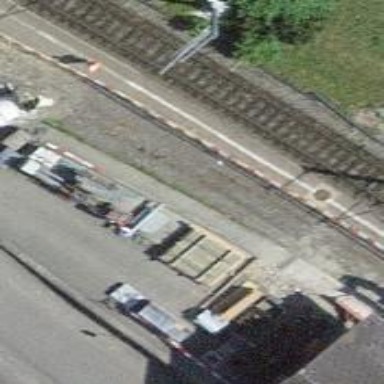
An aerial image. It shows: Abandoned railway siding with one track.